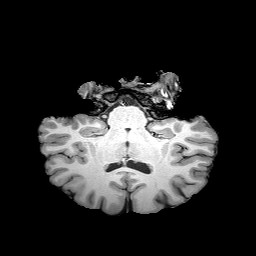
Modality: T1w
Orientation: sagittal
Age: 44
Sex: female
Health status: healthy